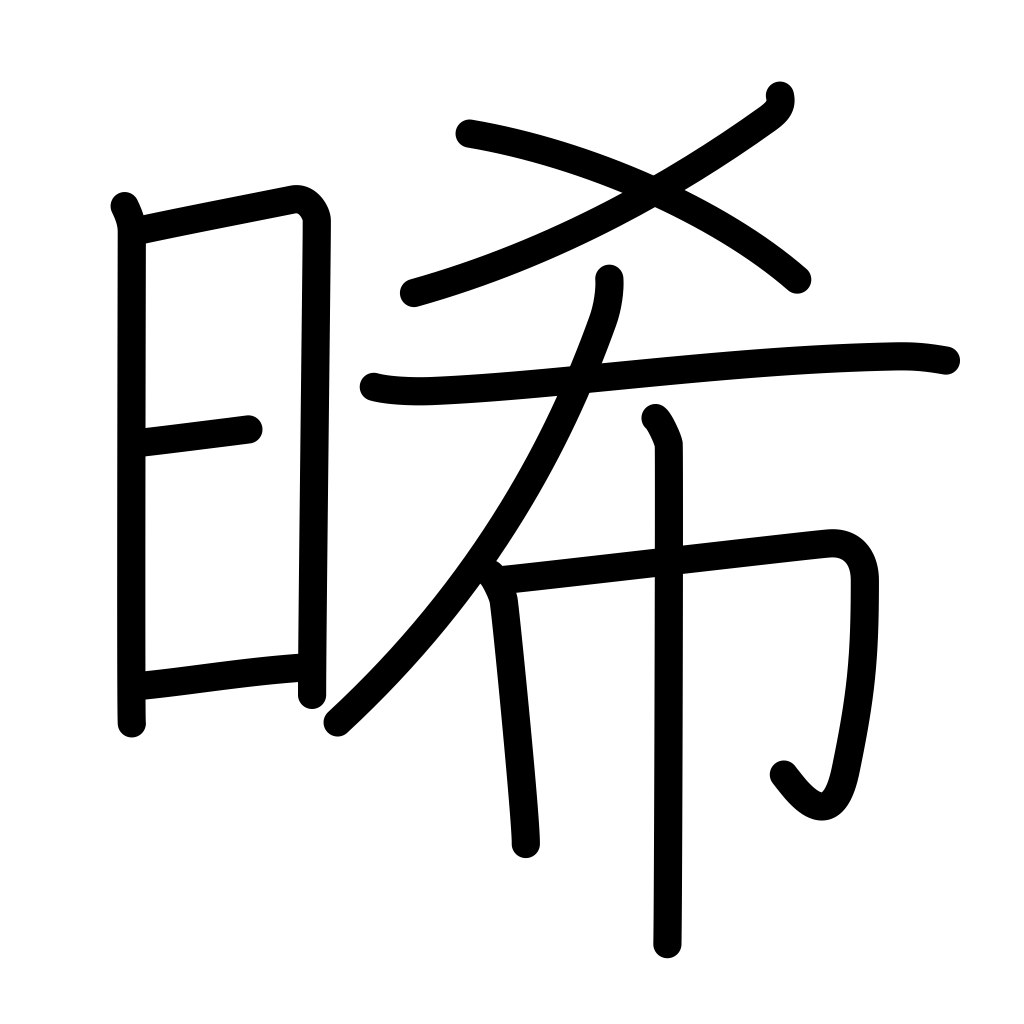
Meaning: dry out, expose to the sun